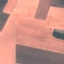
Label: AnnualCrop